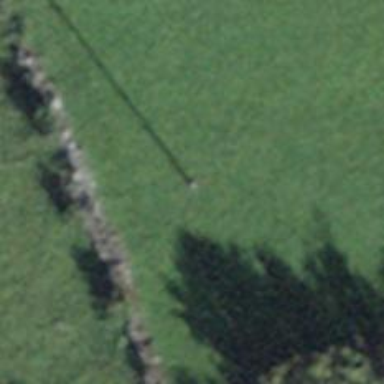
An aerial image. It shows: Minor power line with three cables.